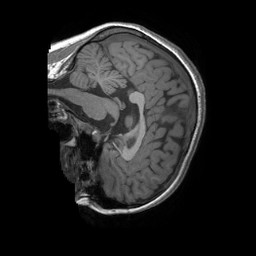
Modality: T1w
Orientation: sagittal
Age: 22
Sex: female